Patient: sex M, age 32
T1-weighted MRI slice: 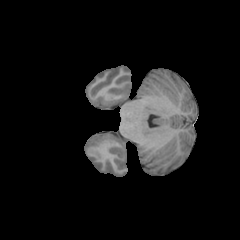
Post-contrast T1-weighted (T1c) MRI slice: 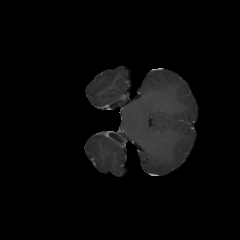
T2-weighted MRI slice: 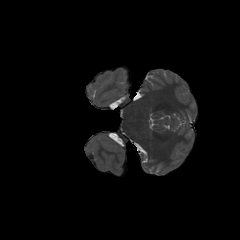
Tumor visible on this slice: no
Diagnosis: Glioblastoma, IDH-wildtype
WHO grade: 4